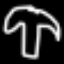
Label: mushroom